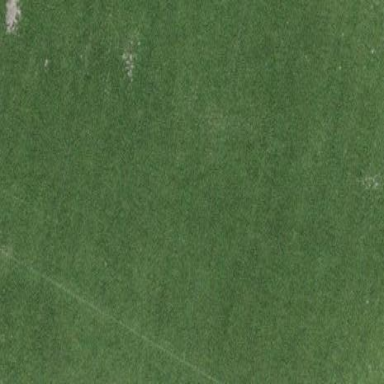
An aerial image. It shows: Soccer pitch for leisure land activities.